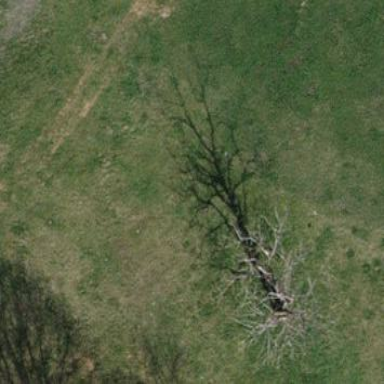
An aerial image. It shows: Area covered with grass.